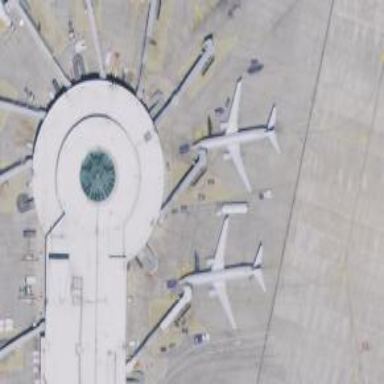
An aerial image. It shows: Airport gate.